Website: lowes
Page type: receipt
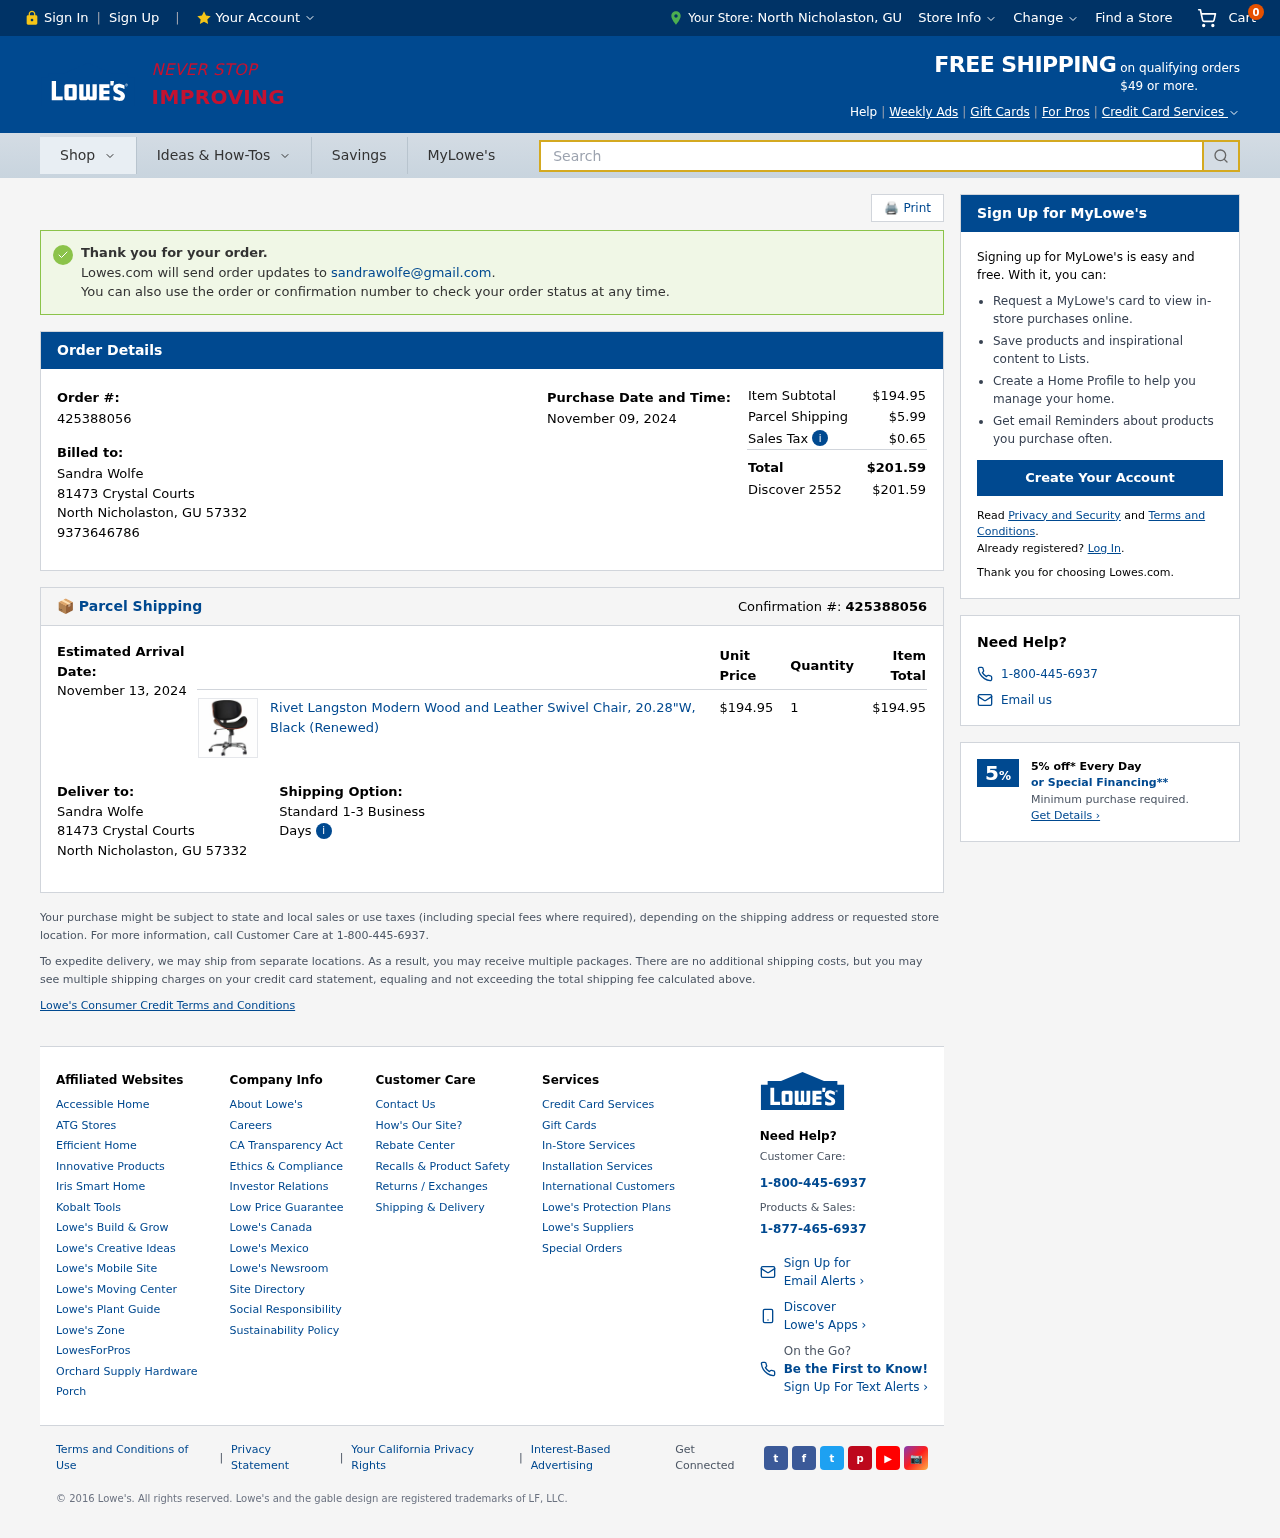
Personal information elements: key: PII_CARD_LAST4
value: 2552
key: PII_CARD_TYPE
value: Discover
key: PII_CITY
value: North Nicholaston
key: PII_EMAIL
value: sandrawolfe@gmail.com
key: PII_FULLNAME
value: Sandra Wolfe
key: PII_PHONE
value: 9373646786
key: PII_POSTCODE
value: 57332
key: PII_STATE_ABBR
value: GU
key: PII_STREET
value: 81473 Crystal Courts
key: PII_CITY_STATE
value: North Nicholaston, GU
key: PII_FULLNAME2
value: Sandra Wolfe
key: PII_STREET2
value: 81473 Crystal Courts
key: PII_CITY2
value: North Nicholaston
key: PII_STATE_ABBR2
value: GU
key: PII_POSTCODE2
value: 57332
Product elements: key: PRODUCT1_NAME
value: Rivet Langston Modern Wood and Leather Swivel Chair, 20.28"W, Black (Renewed)
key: PRODUCT1_PRICE
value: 194.95
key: PRODUCT1_QUANTITY
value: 1
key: PRODUCT1_TOTAL
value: $194.95
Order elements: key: ORDER_NUM_ITEMS
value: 0
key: ORDER_ID
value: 425388056
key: ORDER_DATE
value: November 09, 2024
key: ORDER_SUBTOTAL
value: $194.95
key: ORDER_SHIPPING_COST
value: $5.99
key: ORDER_TAX
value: $0.65
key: ORDER_TOTAL
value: $201.59
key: ORDER_TOTAL2
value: $201.59
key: ORDER_DELIVERY_DATE
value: November 13, 2024
Search elements: key: HEADER_SEARCH
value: Search